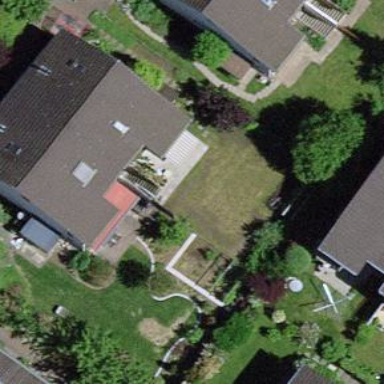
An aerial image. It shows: Semidetached house.